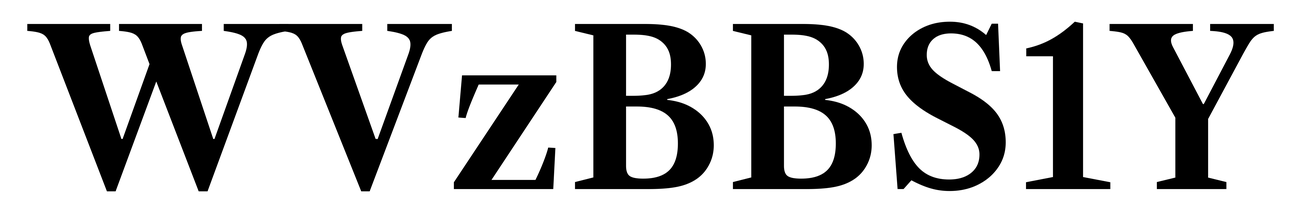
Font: LibreCaslonText_SemiBold